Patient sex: F
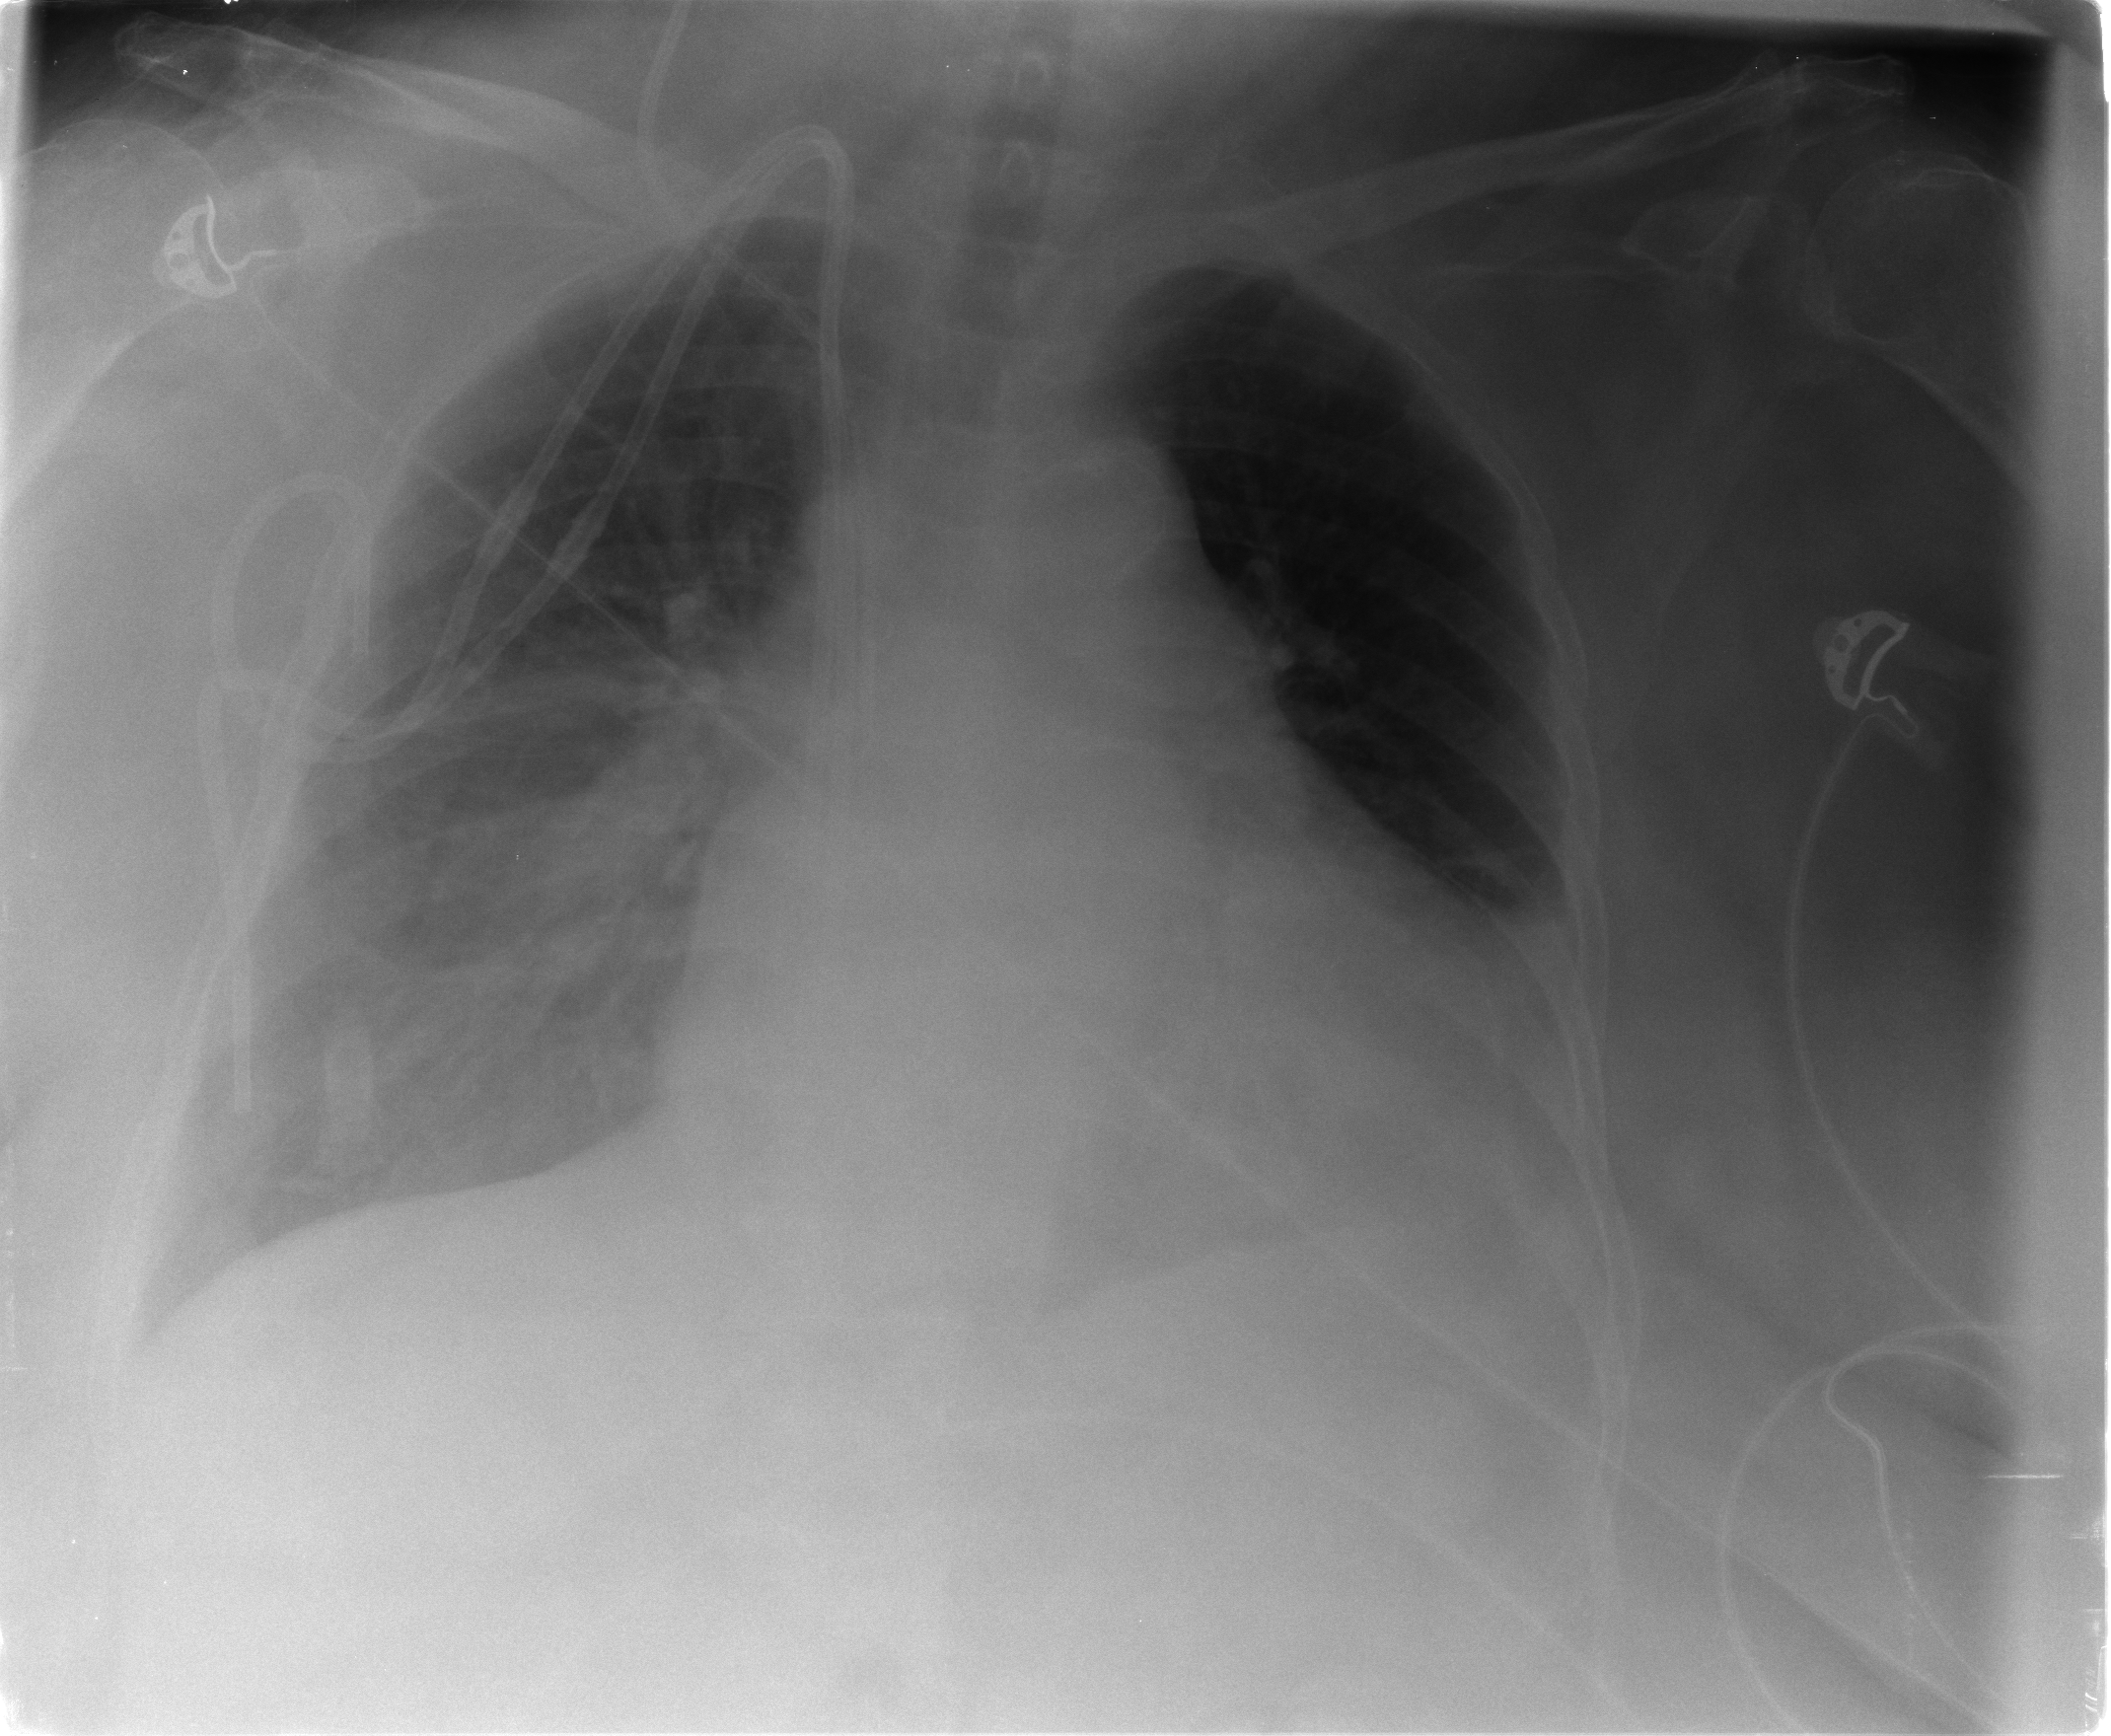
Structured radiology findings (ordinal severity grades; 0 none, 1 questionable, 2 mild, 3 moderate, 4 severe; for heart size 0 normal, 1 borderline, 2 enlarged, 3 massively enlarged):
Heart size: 3
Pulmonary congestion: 2
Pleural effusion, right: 3
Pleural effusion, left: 2
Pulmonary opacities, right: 2
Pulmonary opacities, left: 0
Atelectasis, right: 3
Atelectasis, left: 2